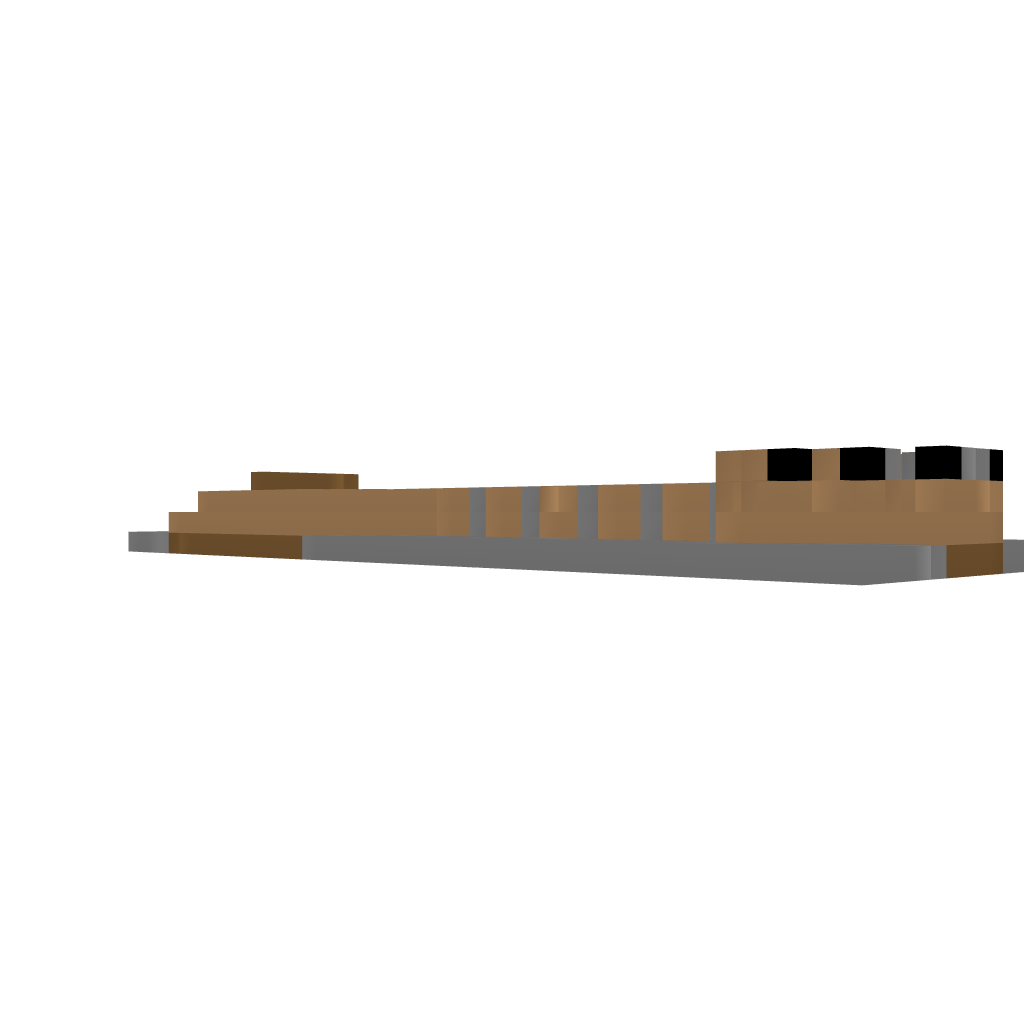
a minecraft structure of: Guitar that works! bad low quality